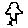
Label: bird